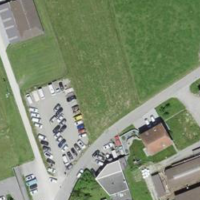
EUNIS habitat code: 55
Species observed at this site:
Grus grus